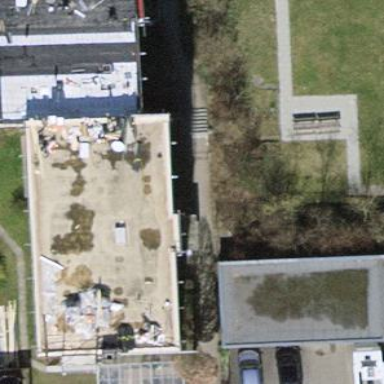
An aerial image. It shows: Wheat-colored apartment building with flat roof.